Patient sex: F
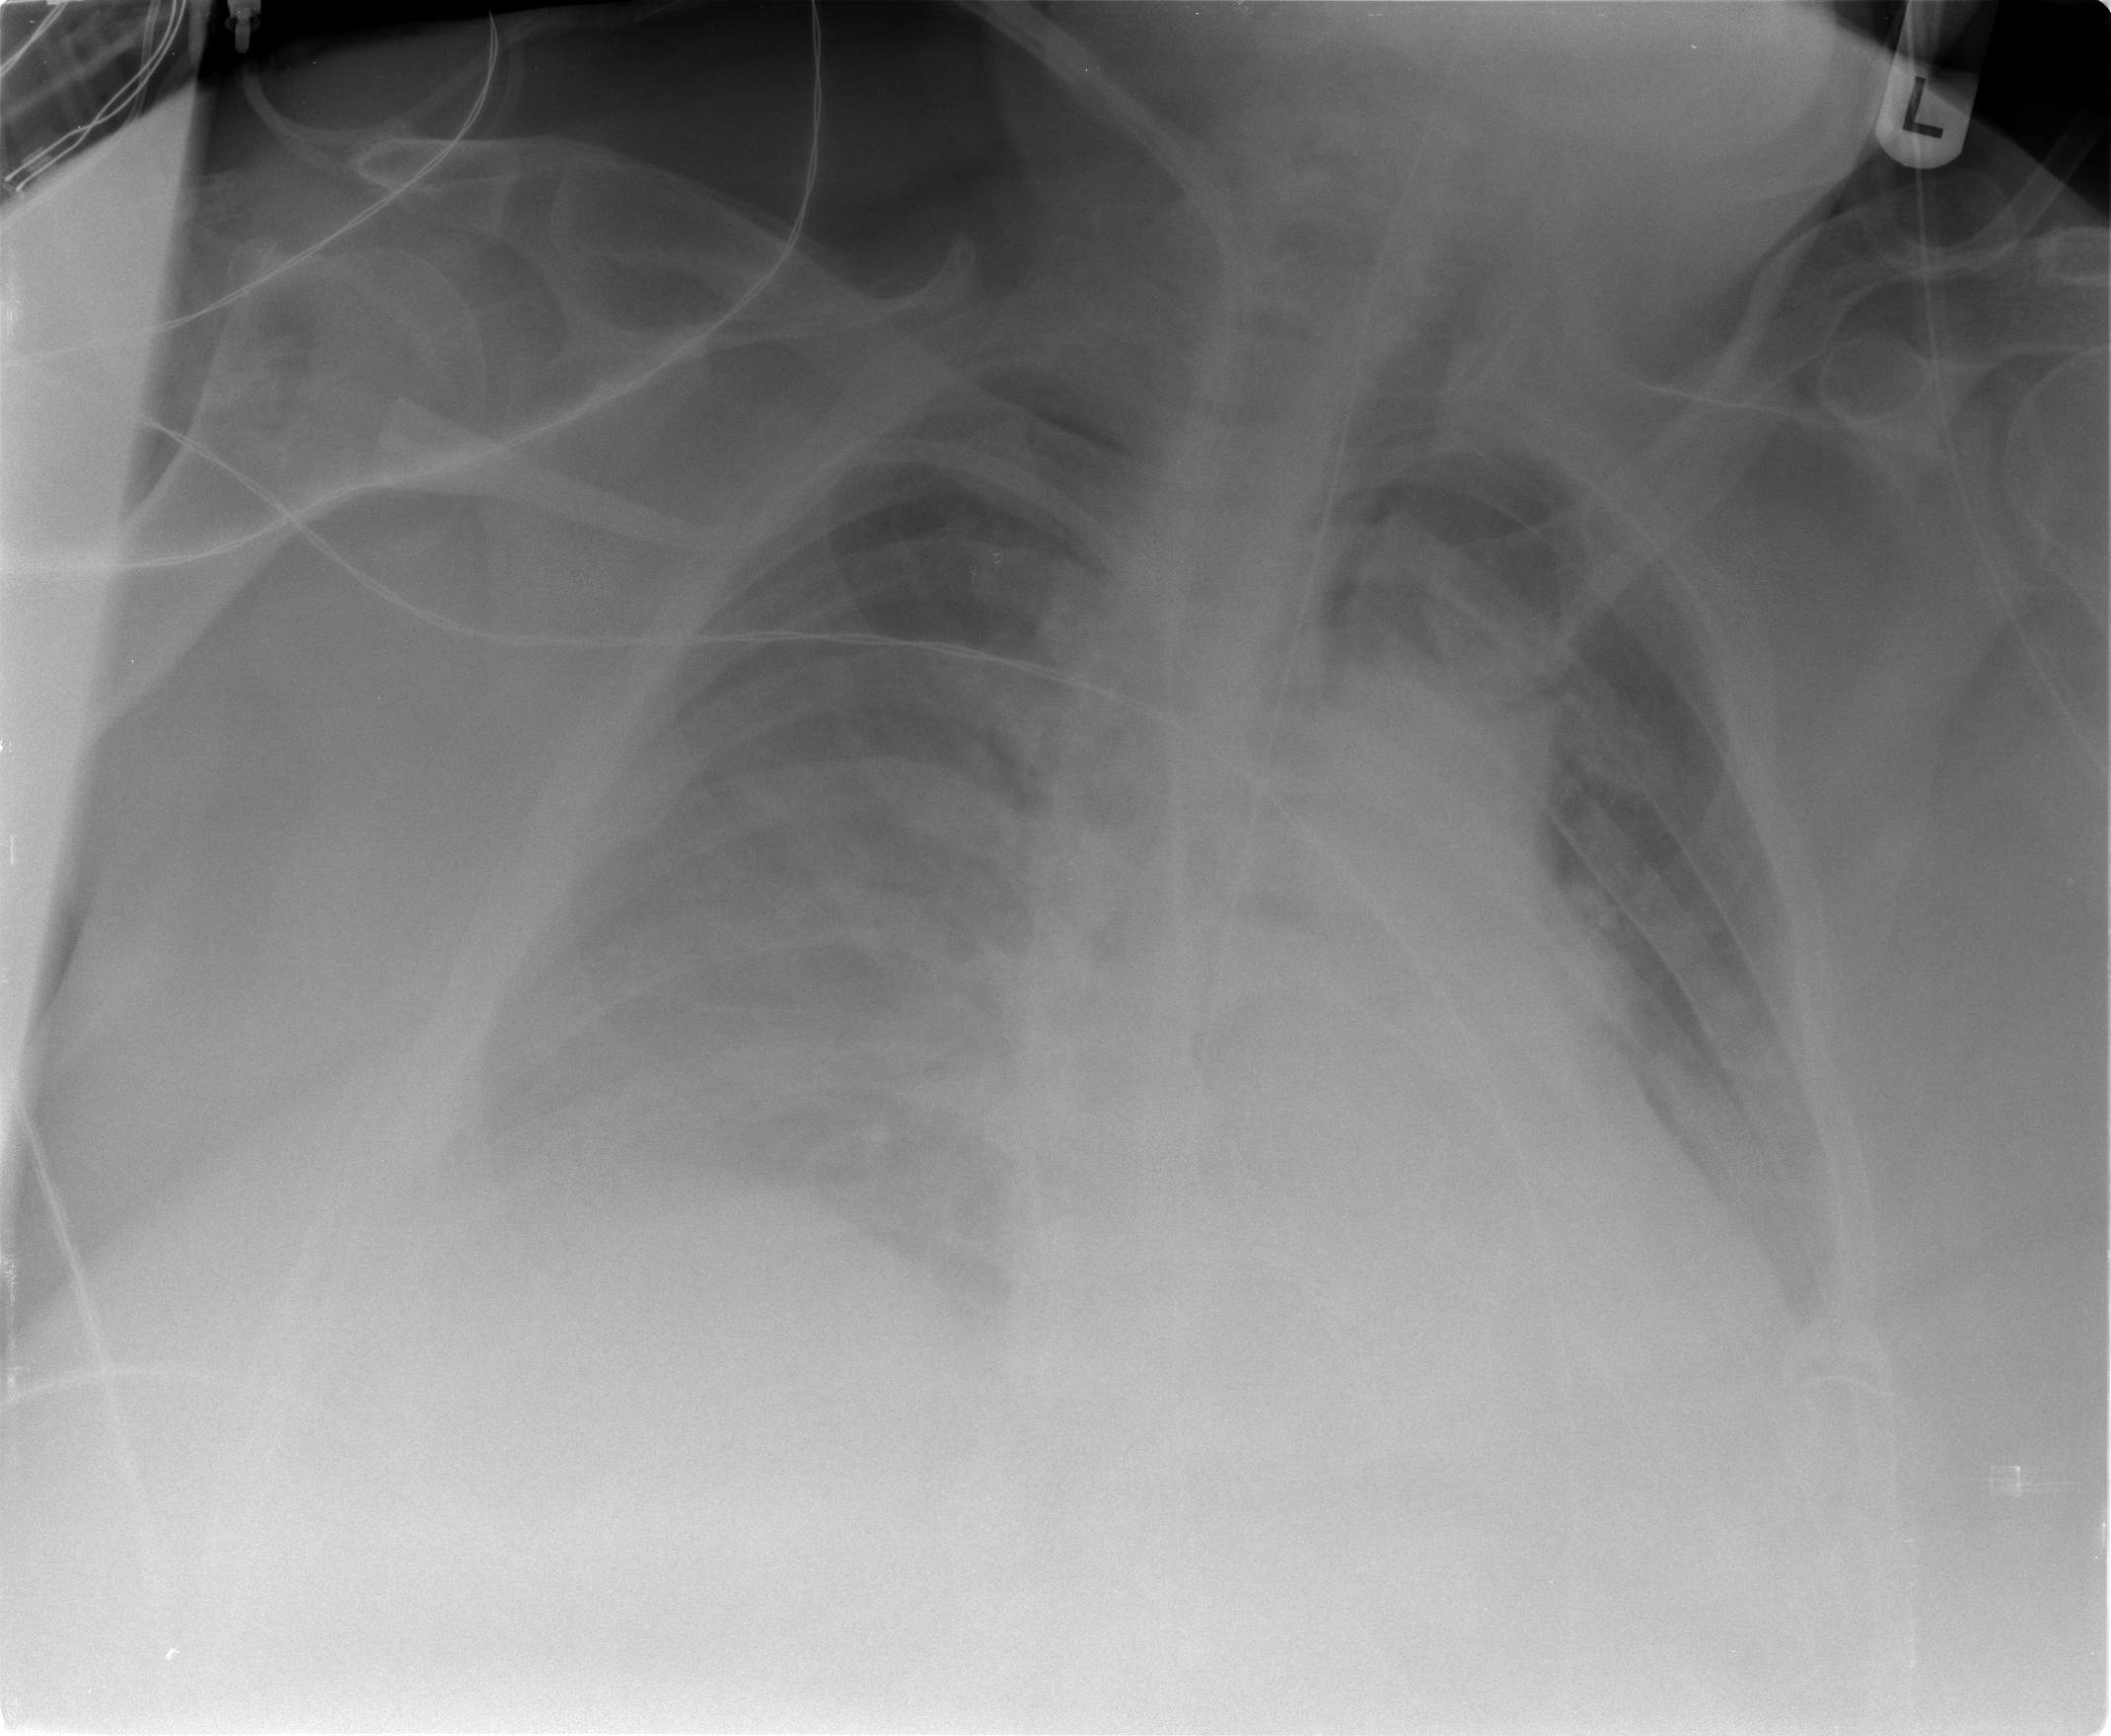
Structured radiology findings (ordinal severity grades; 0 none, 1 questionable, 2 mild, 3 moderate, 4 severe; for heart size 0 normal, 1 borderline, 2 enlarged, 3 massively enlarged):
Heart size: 2
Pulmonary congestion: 3
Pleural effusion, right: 2
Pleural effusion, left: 2
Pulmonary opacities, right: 2
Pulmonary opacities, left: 2
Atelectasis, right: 2
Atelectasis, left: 2